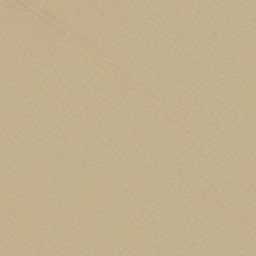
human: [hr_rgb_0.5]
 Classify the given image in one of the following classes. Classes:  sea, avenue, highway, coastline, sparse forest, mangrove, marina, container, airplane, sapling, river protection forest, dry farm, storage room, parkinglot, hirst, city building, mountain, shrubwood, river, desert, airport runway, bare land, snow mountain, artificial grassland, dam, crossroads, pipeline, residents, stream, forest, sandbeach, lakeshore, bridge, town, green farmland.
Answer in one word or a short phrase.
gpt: desert